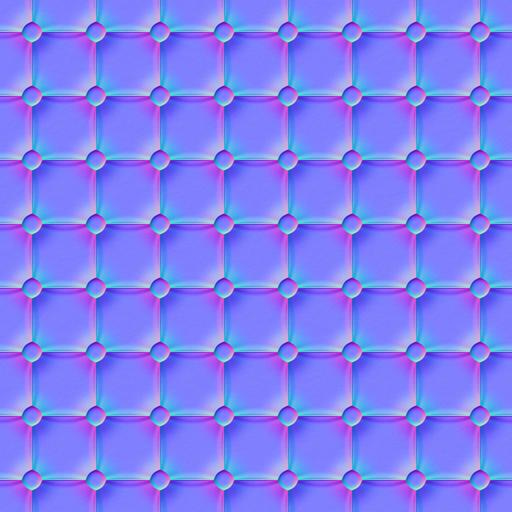
black couch leather sofa